Describe the contrast between these two images.
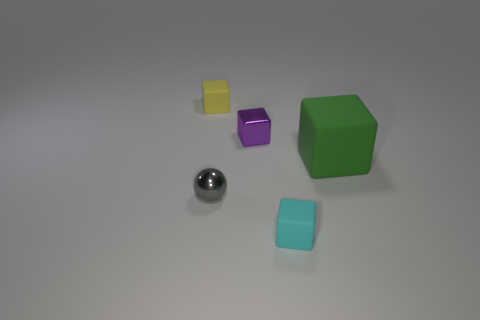
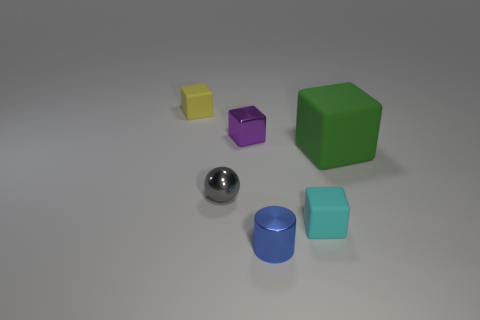
the shiny cylinder has been added
the blue cylinder has appeared
the blue cylinder has been added
the small blue shiny cylinder that is to the right of the tiny purple shiny cube has been newly placed
the tiny blue thing has been added
the small metal cylinder has been added
the small blue metal cylinder in front of the tiny sphere has appeared
the tiny blue metal cylinder that is in front of the tiny sphere has appeared
the tiny blue shiny cylinder that is in front of the cyan matte object has been newly placed